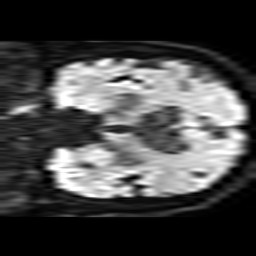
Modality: TRACE
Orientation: coronal
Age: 70
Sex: male
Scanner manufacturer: philips
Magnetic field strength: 3 T
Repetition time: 4.227 s
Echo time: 0.06024 s